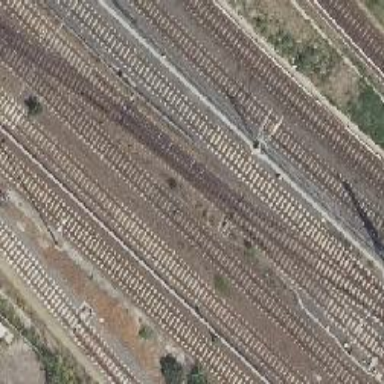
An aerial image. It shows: Rail yard with electrified contact lines for railway operations.